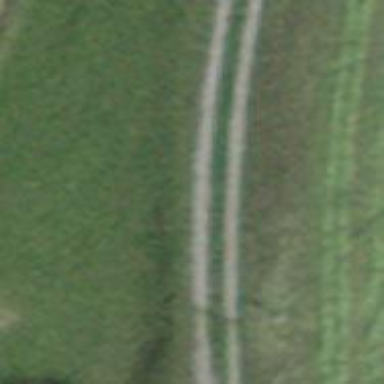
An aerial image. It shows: Track with grade 4 track type.